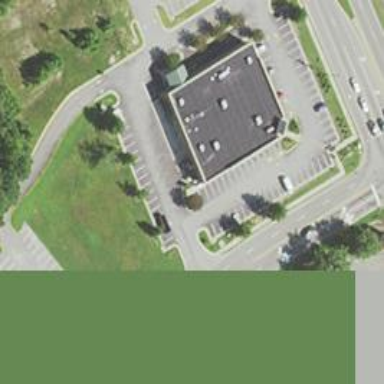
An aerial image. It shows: Building.